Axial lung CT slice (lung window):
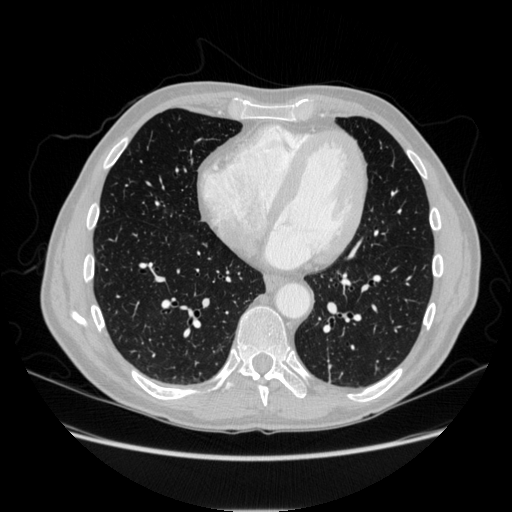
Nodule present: yes
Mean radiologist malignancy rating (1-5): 2.75